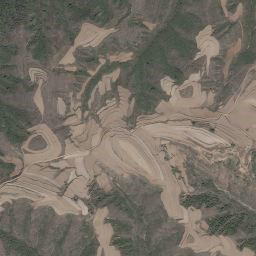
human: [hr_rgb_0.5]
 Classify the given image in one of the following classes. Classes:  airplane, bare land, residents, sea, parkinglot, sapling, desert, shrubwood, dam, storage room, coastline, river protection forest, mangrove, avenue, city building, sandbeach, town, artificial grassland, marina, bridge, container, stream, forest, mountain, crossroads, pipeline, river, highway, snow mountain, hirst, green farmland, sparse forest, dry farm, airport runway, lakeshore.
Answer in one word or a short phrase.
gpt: mountain